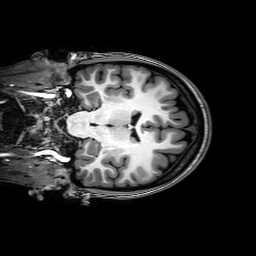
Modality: T1w
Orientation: coronal
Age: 21
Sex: female
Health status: healthy
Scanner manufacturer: philips
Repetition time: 0.00825 s
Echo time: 0.00379 s